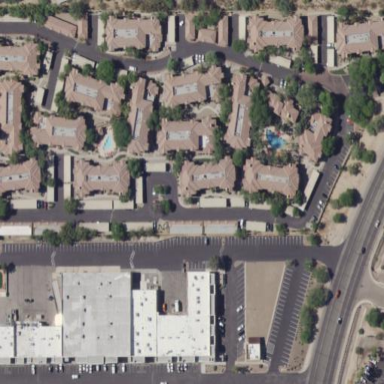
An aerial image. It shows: Residential area with apartments.